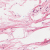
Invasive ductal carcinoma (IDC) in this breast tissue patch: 0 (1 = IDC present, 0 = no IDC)